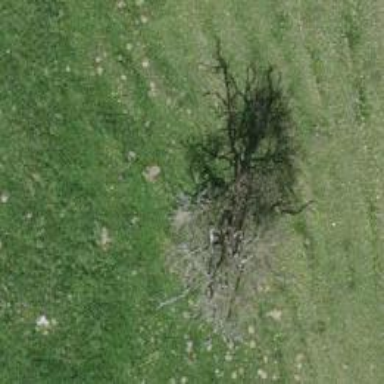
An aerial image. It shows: Beautiful tree in nature.